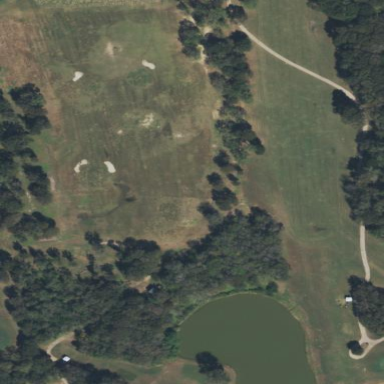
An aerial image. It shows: Driving range for golf practice.